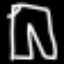
Label: pants